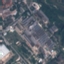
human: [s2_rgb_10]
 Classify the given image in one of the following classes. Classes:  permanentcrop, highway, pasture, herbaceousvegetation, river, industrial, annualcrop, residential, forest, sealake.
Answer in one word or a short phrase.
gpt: Industrial